Question: I'm managing audio conversions with and , monitored by .
When a user upload an audio file, it goes to 'AudioController.php' that triggers a 'Queue::push('AudioProcess')', that itself triggers an 'exec('sh some_script.sh some_audio.mp3')' to process the audio and set the application Audio model status to '1' when it's done.
I did a bunch of uploads to test, here are the records

'1' means the 'AudioProcess.php' worker has been executed and '0' means the 'AudioProcess.php' worker hasn't been executed.
I guess it might come from either Laravel Queues management or beanstalkd, but I can't find anything relevant in the logs ('laravel.log', my supervisord 'queue.log', 'php_errors.log').
I'm running a staging and a production environment on the same server, so there are two Laravel applications and therefore two 'php artisan queue:listen' commands running at the same time (each with '--env' specified), if it has something to do with my issue. It worked well few weeks ago, then I dropped the project for a while and recaught it lately. I did some 'apt-get update && apt-get upgrade' too.
Why is Laravel or beanstalkd not processing all jobs?
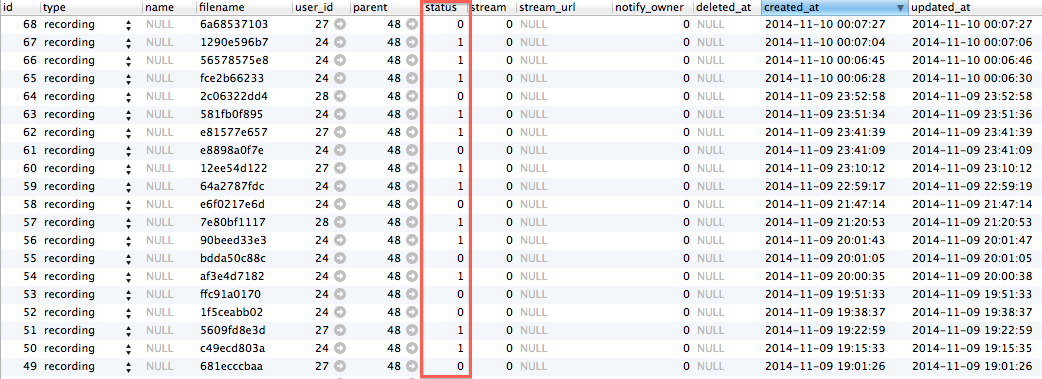
Answer: The issue was likely happening because the two 'php artisan queue:listen' (for each environment) were sending jobs to the same beanstalkd queue ('default'). It resulted in some kind of conflict, but I can't tell more...
I fixed it by making each environment's 'php artisan queue:listen' send jobs to a '[environment]' queue. Therefore I have now two queues, 'staging' and 'production'.
- Create a 'app/config/[environment]/queue.php' that overwrites the
'[connections => [beanstalkd => [queue]]]' parameter from 'default'
to the name of that environment.- Specify the name of the queue to
Artisan: 'php artisan queue:listen --queue=[environment]'